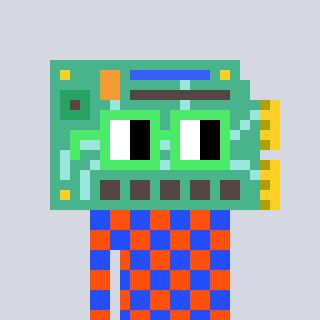
a pixel art character with square light green glasses, a chipboard-shaped head and a orange-colored body on a cool background